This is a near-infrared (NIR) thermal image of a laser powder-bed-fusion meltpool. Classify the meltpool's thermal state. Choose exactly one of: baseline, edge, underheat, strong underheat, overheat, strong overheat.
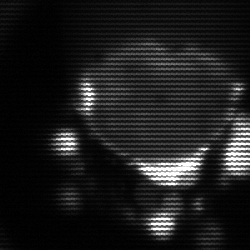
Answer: edge